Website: slack
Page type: billing-address
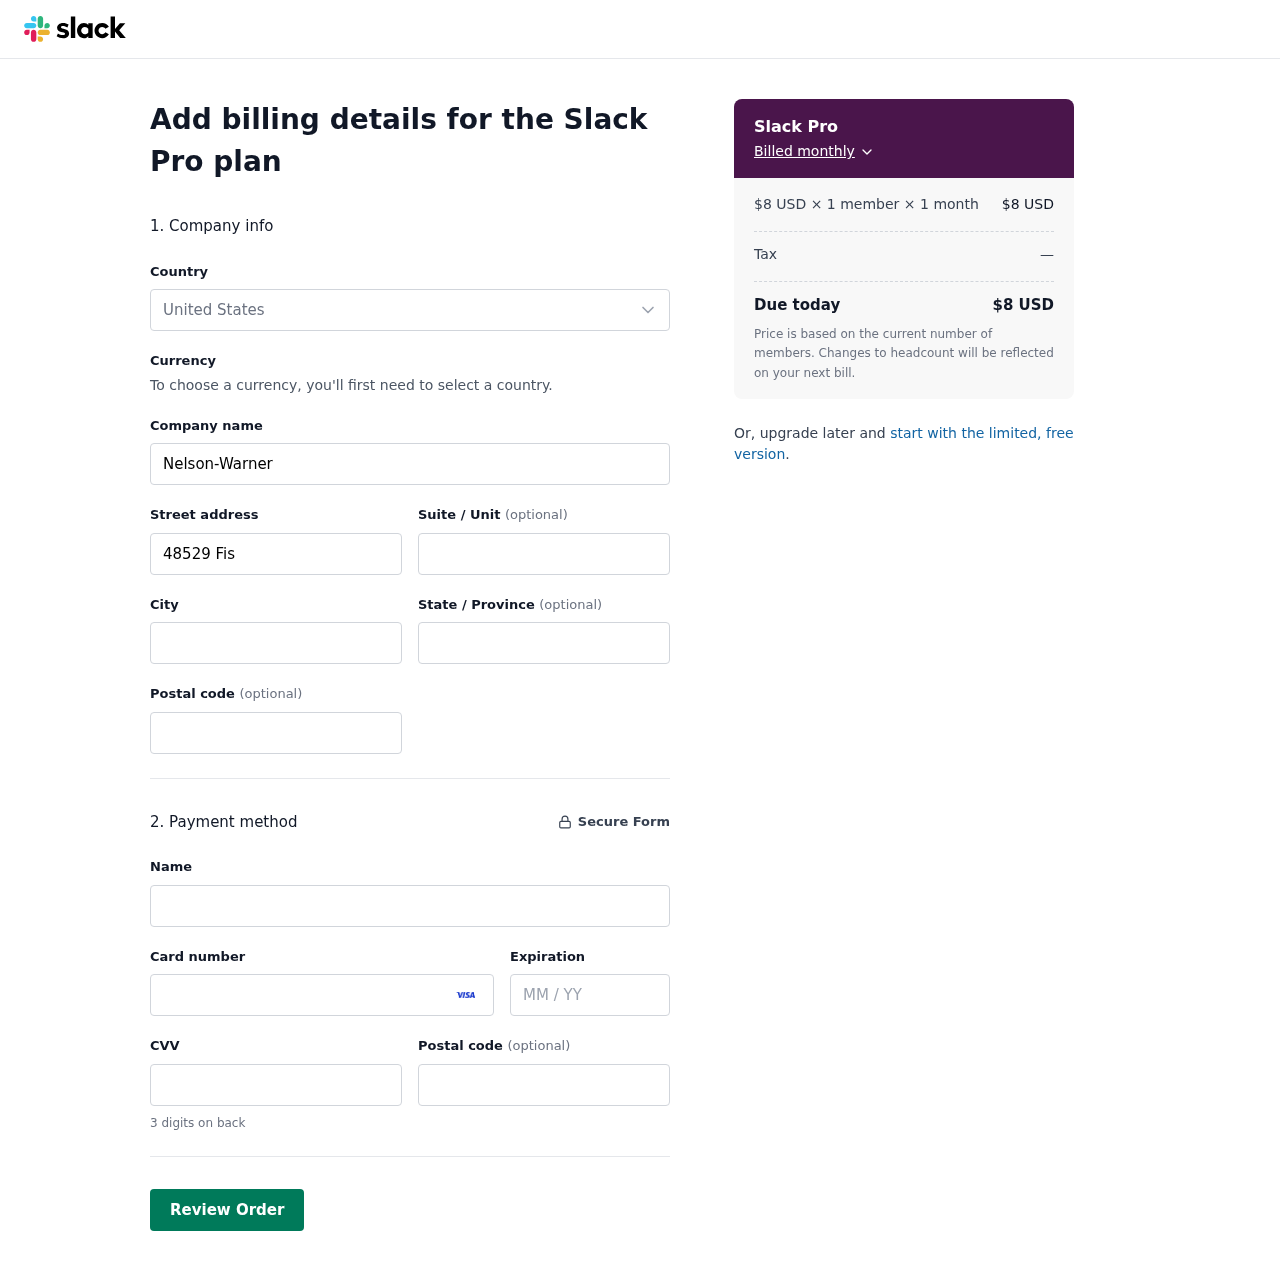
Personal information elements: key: PII_CARD_CVV
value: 806
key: PII_CARD_EXPIRY
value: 12/27
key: PII_CARD_NUMBER
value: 4628 7312 3011 9483
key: PII_CITY
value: Jodyburgh
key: PII_COMPANY
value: Nelson-Warner
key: PII_COUNTRY
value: United States
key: PII_FULLNAME
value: William Gray
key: PII_POSTCODE
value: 26151
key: PII_STATE
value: Utah
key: PII_STREET
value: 48529 Fischer Port
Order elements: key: ORDER_PLAN_PRICE
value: $8 USD
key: ORDER_NUM_MEMBERS
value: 1 member
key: ORDER_NUM_MONTHS
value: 1 month
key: ORDER_SUBTOTAL
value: $8 USD
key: ORDER_TAX
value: —
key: ORDER_TOTAL
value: $8 USD